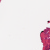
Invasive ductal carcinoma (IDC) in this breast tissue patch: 0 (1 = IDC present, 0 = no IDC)